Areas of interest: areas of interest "Transportation stations"
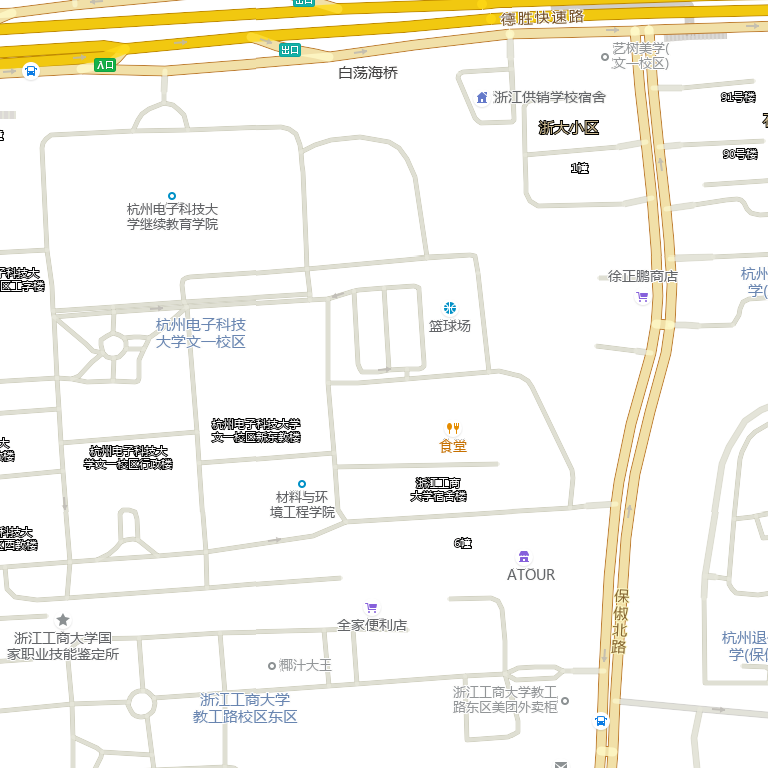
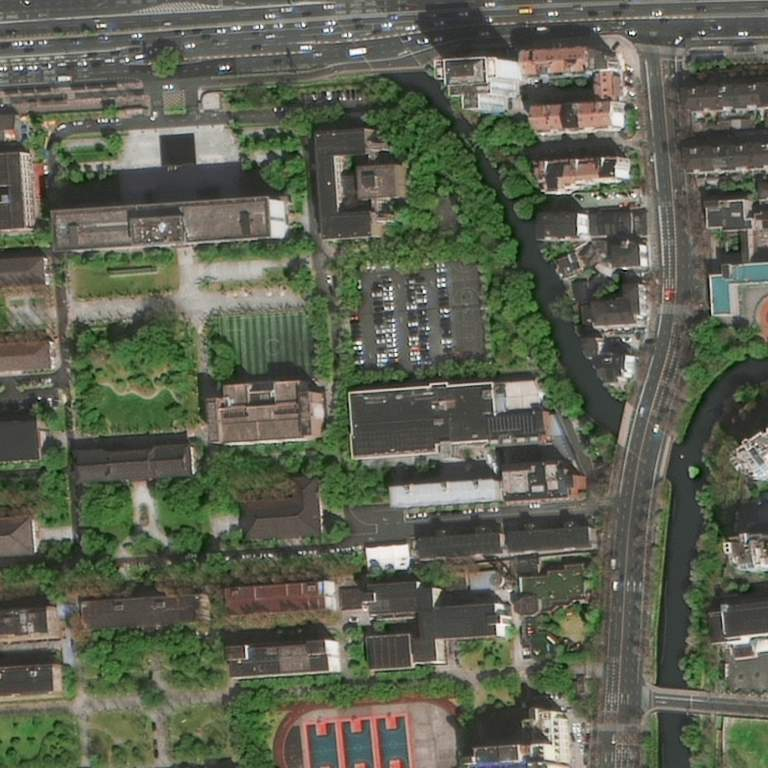